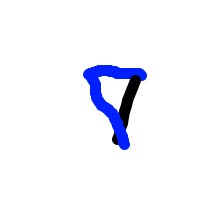
Shape: triangle